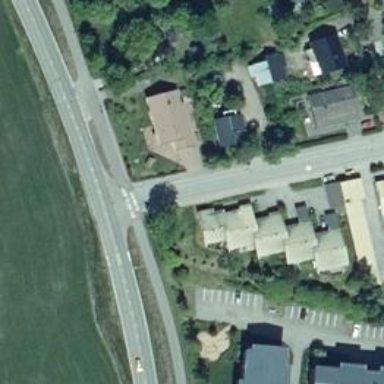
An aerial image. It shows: Asphalt cycleway with crossing.